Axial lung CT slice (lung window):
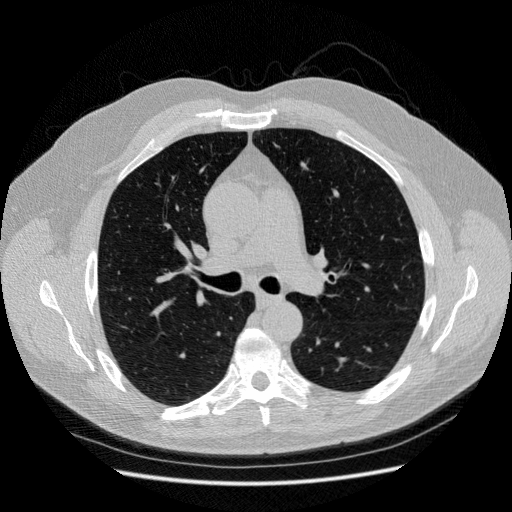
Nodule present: no